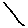
Label: line